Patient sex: M
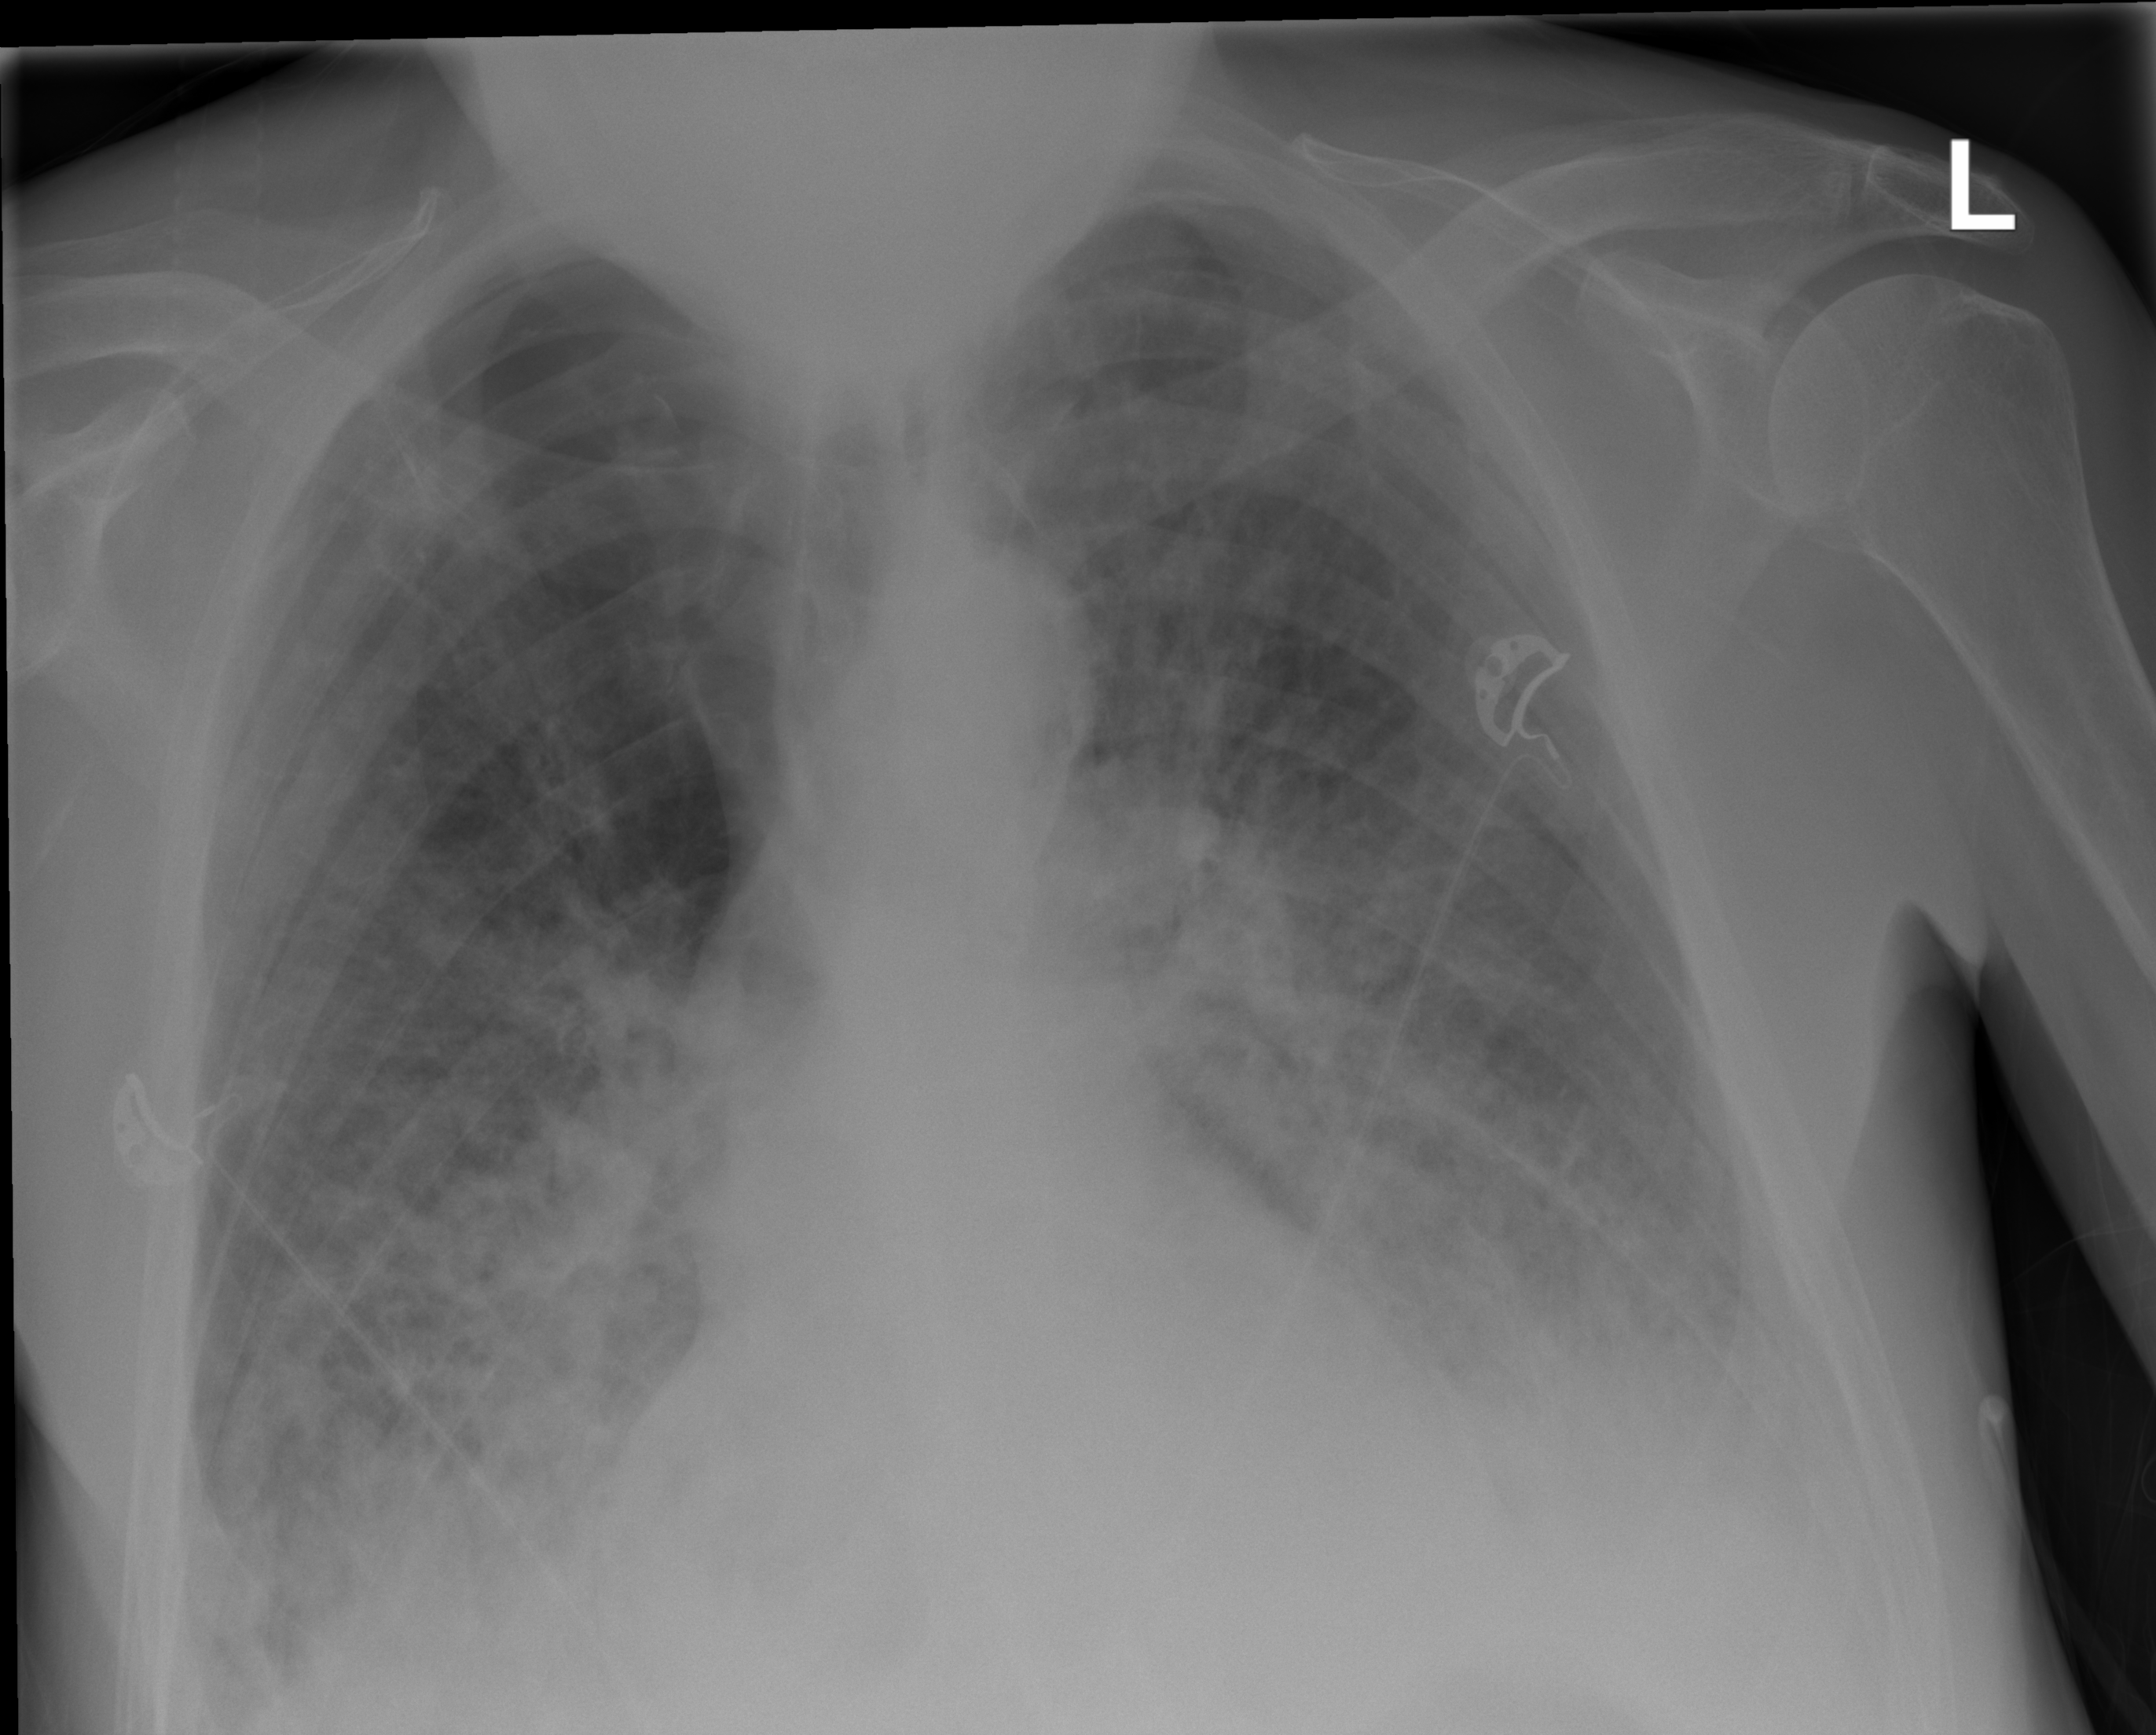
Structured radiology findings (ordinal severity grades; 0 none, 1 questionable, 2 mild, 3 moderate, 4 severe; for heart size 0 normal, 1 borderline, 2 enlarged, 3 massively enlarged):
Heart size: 0
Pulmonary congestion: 2
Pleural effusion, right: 2
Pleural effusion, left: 3
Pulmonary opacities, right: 3
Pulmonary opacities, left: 3
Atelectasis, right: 2
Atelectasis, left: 3